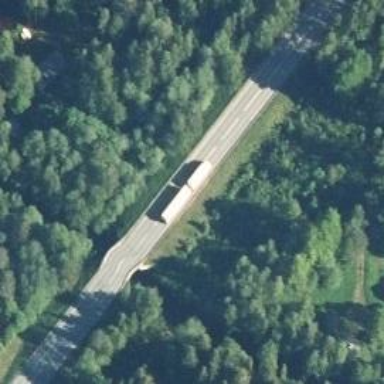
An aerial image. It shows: Asphalt trunk highway.